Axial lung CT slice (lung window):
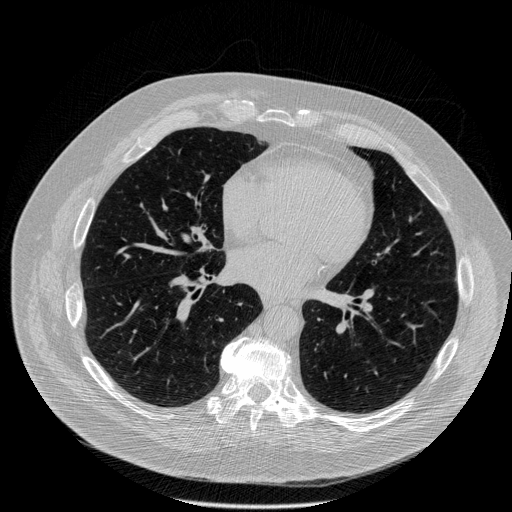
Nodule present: no